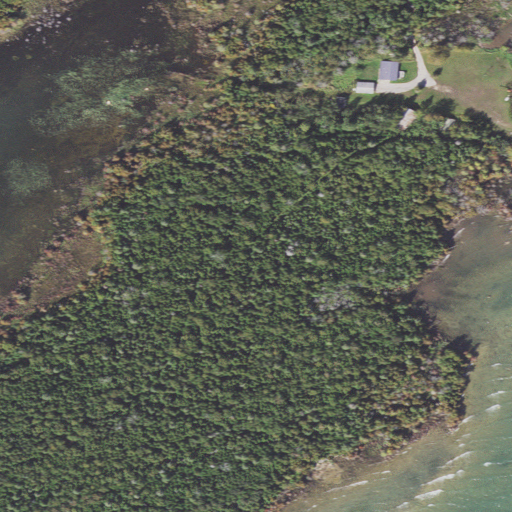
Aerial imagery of cape in Michigan named Point Epoufette containing woody wetlands, herbaceous wetlands, open water, evergreen forest, barren land, open development, grassland, low intensity development, and mixed forest